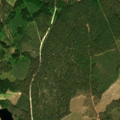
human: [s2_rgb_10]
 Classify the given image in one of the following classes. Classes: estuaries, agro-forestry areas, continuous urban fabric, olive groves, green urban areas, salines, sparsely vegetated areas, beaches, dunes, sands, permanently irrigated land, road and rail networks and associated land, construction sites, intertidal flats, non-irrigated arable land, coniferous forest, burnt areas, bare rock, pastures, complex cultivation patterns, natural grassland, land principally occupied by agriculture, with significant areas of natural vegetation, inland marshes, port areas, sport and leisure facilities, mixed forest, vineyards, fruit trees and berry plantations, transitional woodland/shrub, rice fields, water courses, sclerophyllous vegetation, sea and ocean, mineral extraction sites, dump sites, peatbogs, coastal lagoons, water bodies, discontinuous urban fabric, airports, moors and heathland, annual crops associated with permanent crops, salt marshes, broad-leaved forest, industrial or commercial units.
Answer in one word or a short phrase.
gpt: coniferous forest, mixed forest